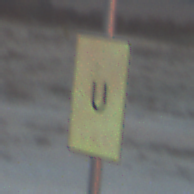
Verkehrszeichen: AnkuendigungOderFortsetzungUmleitungOhnePfeilsymbol
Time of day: SunriseSunset
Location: Outdoor (Beach)
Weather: PartlyCloudy
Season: NotSpecified
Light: Natural